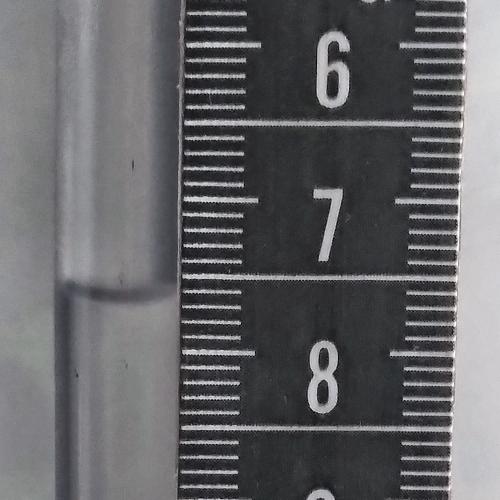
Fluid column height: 7.6 cm